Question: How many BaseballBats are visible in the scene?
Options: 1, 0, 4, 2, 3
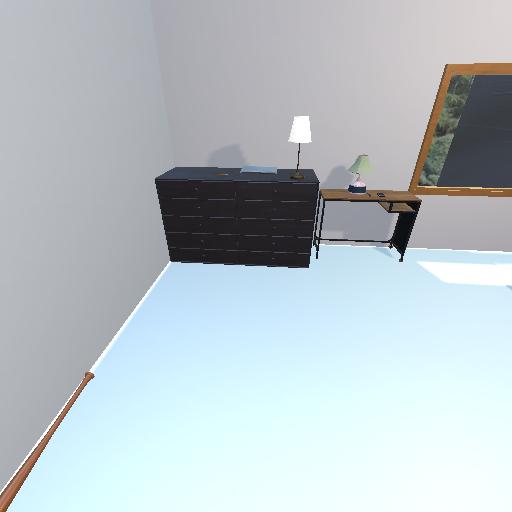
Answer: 1